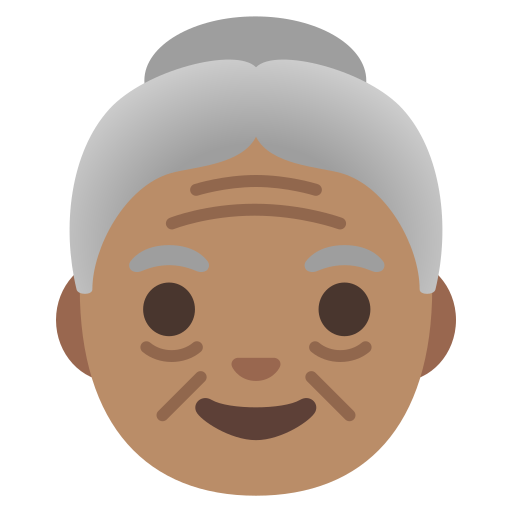
Emoji: 👵🏽